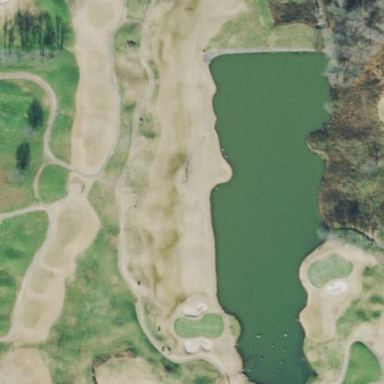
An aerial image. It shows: Grassy area designated as golf fairway.